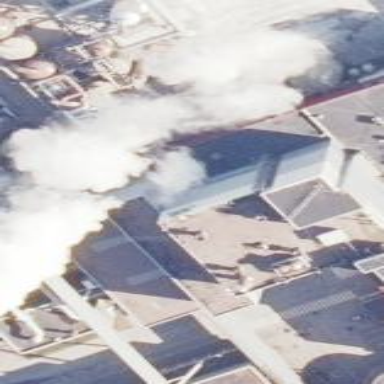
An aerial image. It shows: Building with tar paper roof.